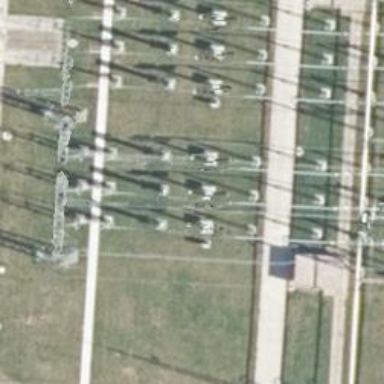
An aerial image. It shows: Outdoor switch with three cables.